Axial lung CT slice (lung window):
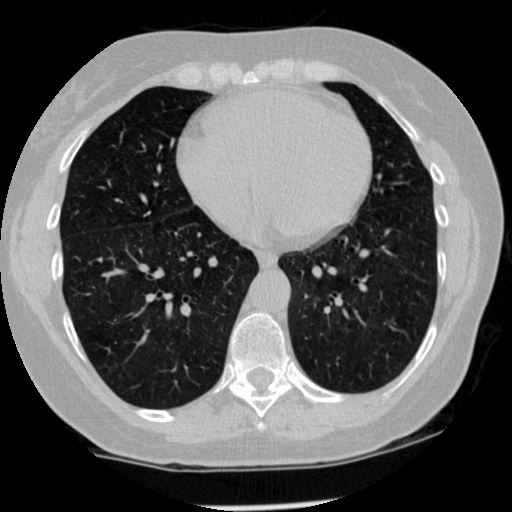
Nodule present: no